Question: I want the footer of this page to stick to the bottom, below all content, but not fixed in the screen. The problem is that when the body has more than 100% of height, the footer stay in the middle of the screen, and not in the bottom.
I've seen a lot of tutorials on how to achieve this, using "position: absolute" + "bottom: 0" and stuff, but everything failed.
Check it out:
'''
<html>
<head>
<meta charset="iso-8859-1" />
<link rel="stylesheet" type="text/css" href="index.css" />
<link href='https://fonts.googleapis.com/css?family=Arvo|Open+Sans|Ubuntu+Roboto' rel='stylesheet' type='text/css'>
<title>Matheus's Page</title>
</head>
<body>
<div id="wrapper">
<header>
<div class="title-div">
<h1>Title</h1>
</div>
<nav>
<ul>
<li>
<h3>Home</h3>
</li>
<li>
<h3>Articles</h3>
</li>
<li>
<h3>Perfil</h3>
</li>
<li>
<h3>Settings</h3>
</li>
</ul>
</nav>
</header>
<div id="body">
<p>Texto teste Texto teste Texto teste Texto teste Texto teste Texto teste Texto teste Texto teste Texto teste Texto teste </p>
</div>
<footer>
<p>Footer</p>
</footer>
<div>
</body>
</html>
'''
CSS:
'''
body {
font-family: 'Arvo', serif;
height: 100%;
margin: 0;
padding: 0;
}
#wrapper {
min-height: 100%;
}
header {
position: absolute;
float: top;
width: 100%;
height: 8%;
background-color: #424242;
color: #FFD740;
}
.title-div {
position: absolute;
height: 100%;
margin: auto 5%;
padding-right: 3%;
border-right: solid 2px #FFD740;
}
header nav {
position: absolute;
width: 75%;
left: 15%;
}
header ul {
list-style: none outside none;
}
header ul li {
display: inline-block;
margin: auto 2% auto 0;
}
#body {
padding: 10px;
padding-top: 8%;
padding-bottom: 15%; /* Height of the footer */
}
footer {
position: absolute;
width: 100%;
height: 15%;
right: 0;
bottom: 0;
left: 0;
color: #FFD740;
background-color: #424242;
clear: both;
}
'''
Link to printscreen of the result:

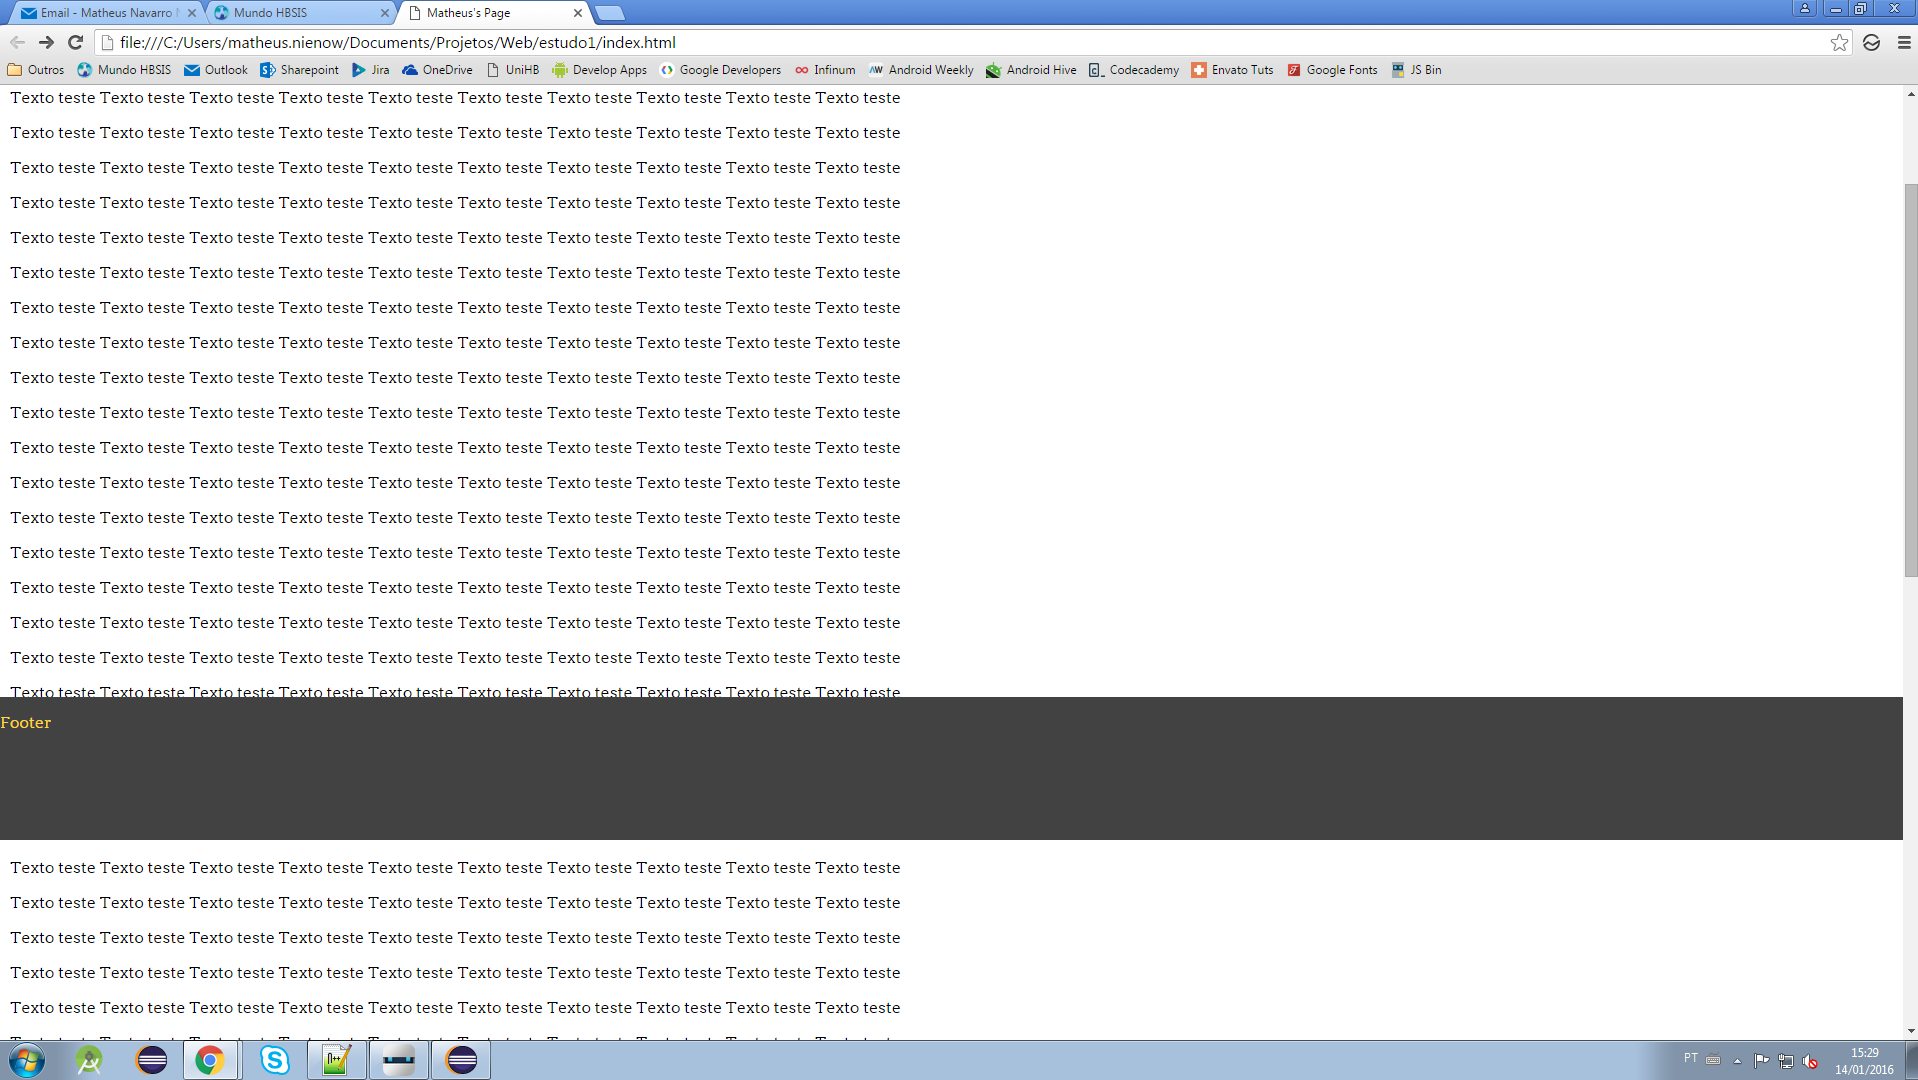
Answer: I think this might help you.
Just showing you the way how to achieve what you want.
'''
html,
body {
margin: 0;
padding: 0;
height: 100%;
}
#wrapper {
min-height: 100%;
position: relative;
}
#header {
background: #ededed;
padding: 10px;
}
#content {
padding-bottom: 100px;
/* Height of the footer element */
}
#footer {
background: #ffab62;
width: 100%;
height: 100px;
position: absolute;
bottom: 0;
left: 0;
}
'''
'''
<div id="wrapper">
<div id="header">
</div>
<!-- #header -->
<div id="content">
</div>
<!-- #content -->
<div id="footer">
</div>
<!-- #footer -->
</div>
<!-- #wrapper -->
'''
> Make sure the value for 'padding-bottom' on #content is equal to or greater than the height of #footer.
<URL> to play around.